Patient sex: F
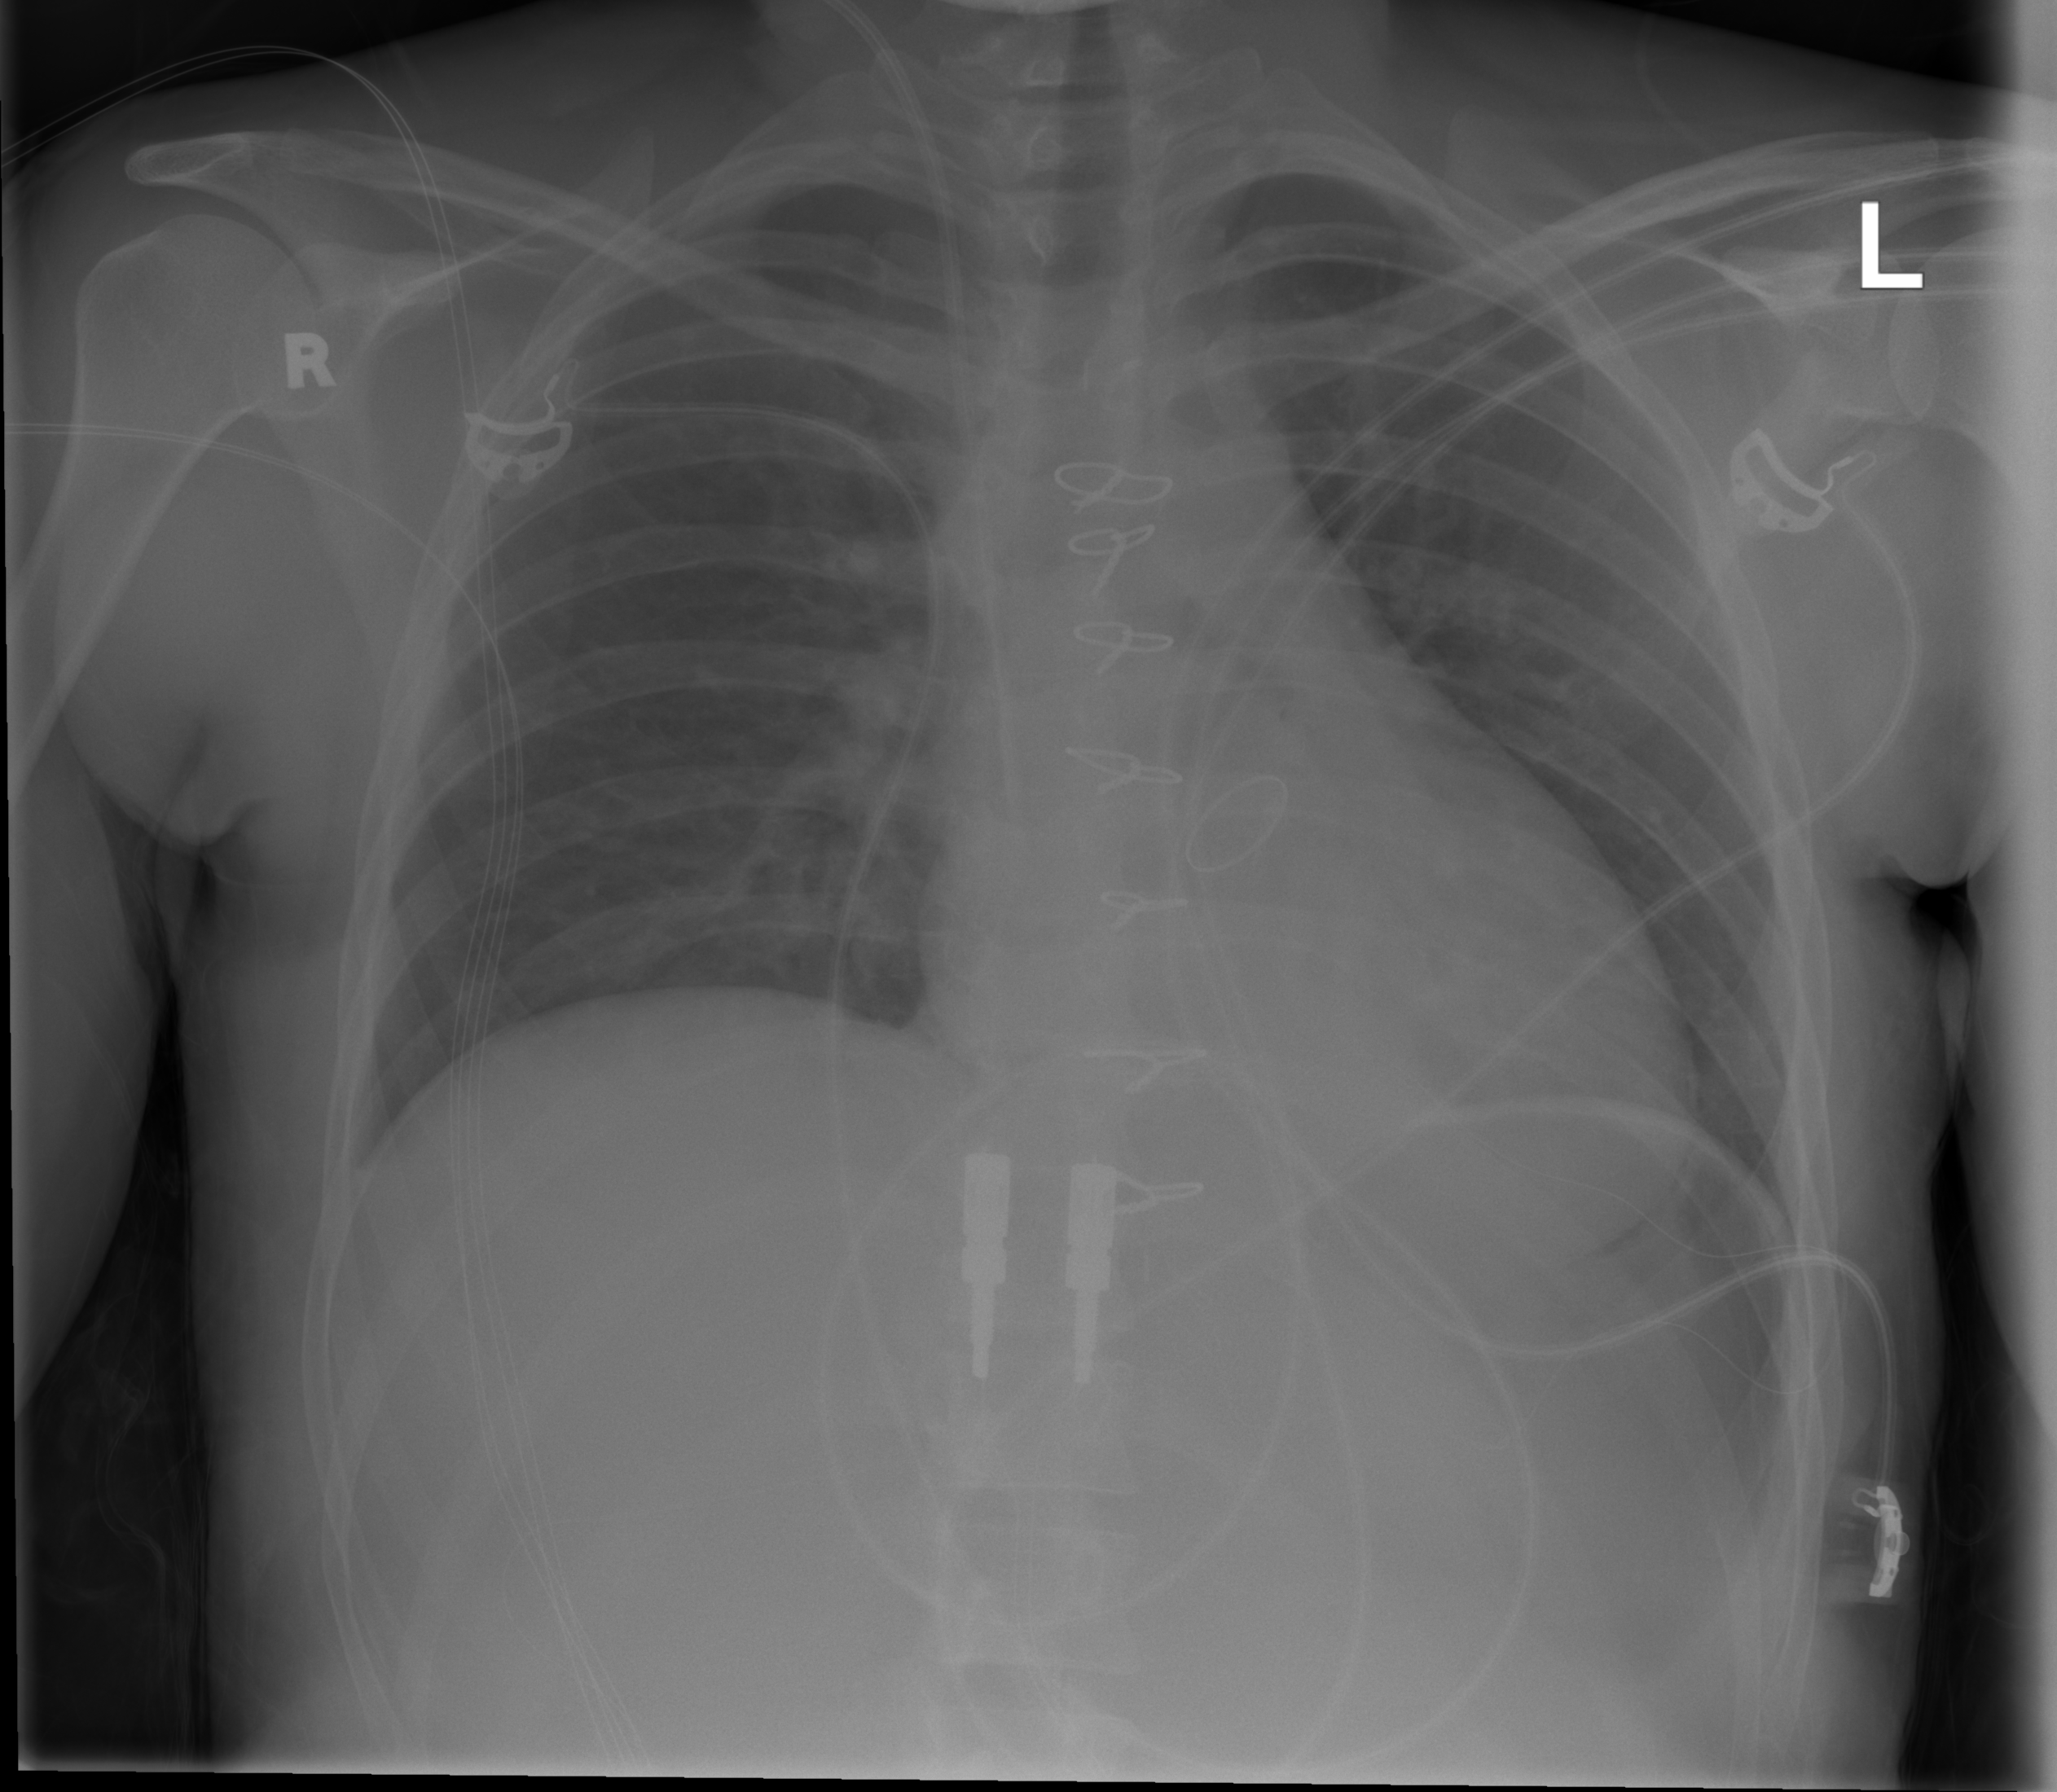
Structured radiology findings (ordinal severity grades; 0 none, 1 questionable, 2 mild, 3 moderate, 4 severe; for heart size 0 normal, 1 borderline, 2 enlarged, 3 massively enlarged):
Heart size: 0
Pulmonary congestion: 0
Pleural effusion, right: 0
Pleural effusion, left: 0
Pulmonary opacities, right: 0
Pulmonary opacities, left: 0
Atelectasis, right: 2
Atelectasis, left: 2